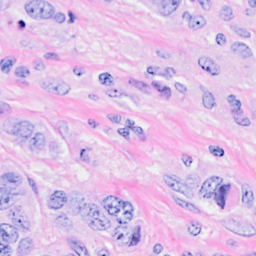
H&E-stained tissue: Breast